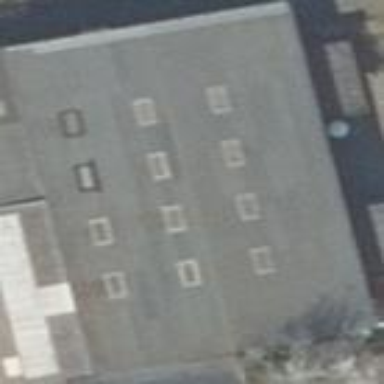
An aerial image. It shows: Industrial building.